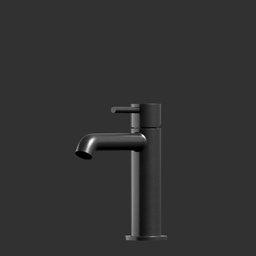
Label: appliances